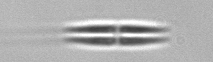
Label: pennate